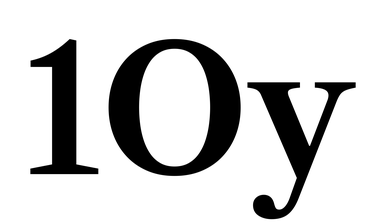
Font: LibreCaslonText_SemiBold